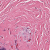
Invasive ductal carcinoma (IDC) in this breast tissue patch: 0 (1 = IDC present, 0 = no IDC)